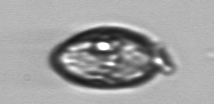
Label: Katodinium_or_Torodinium